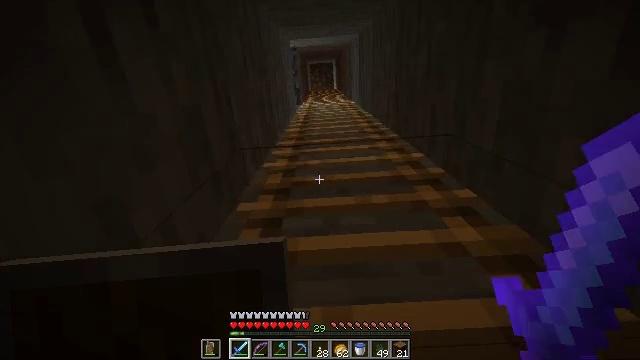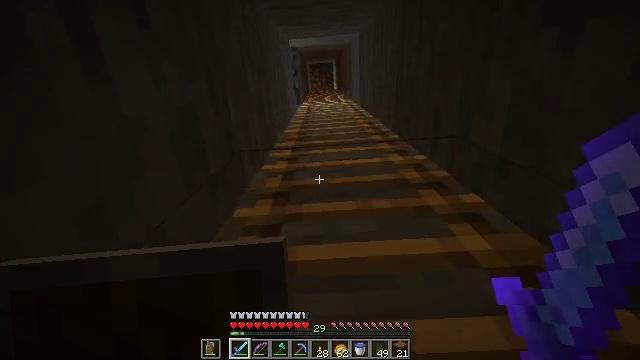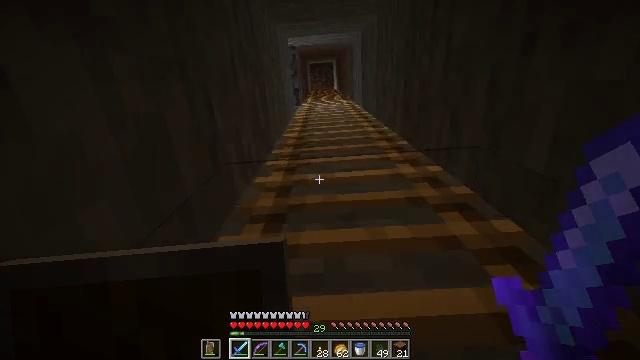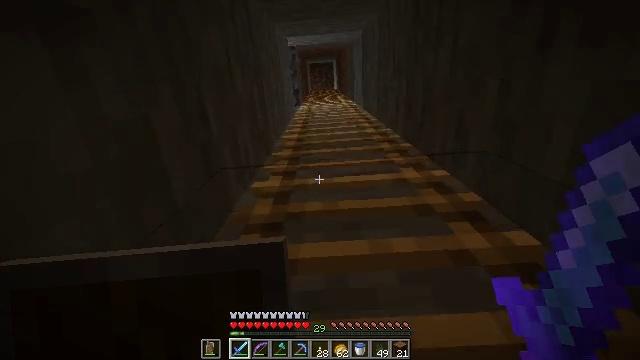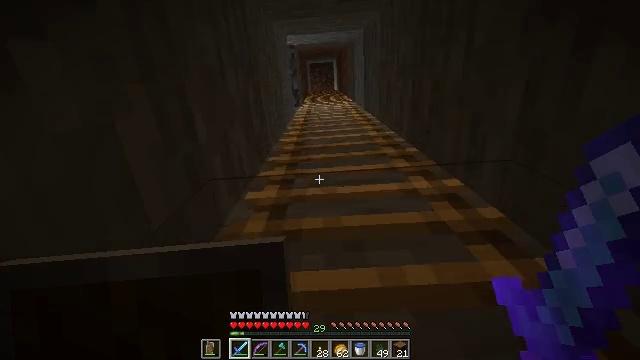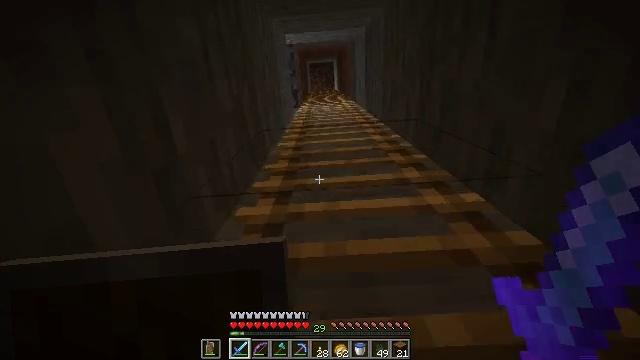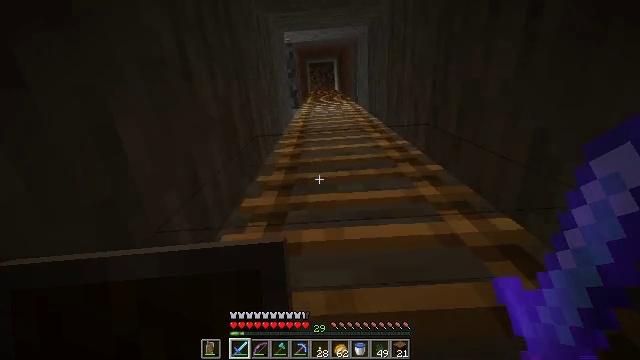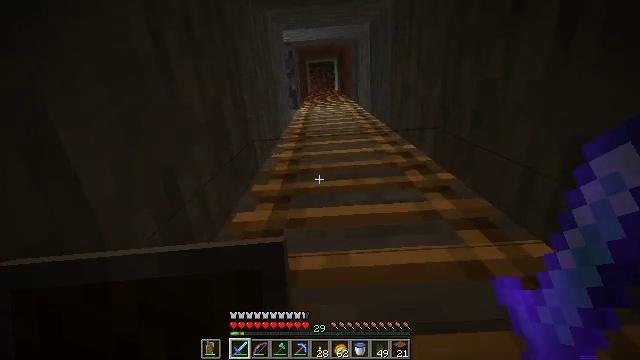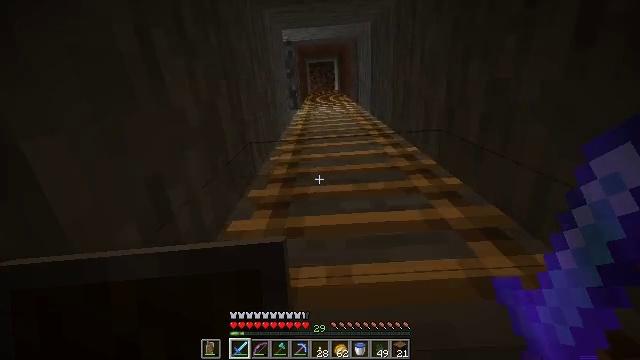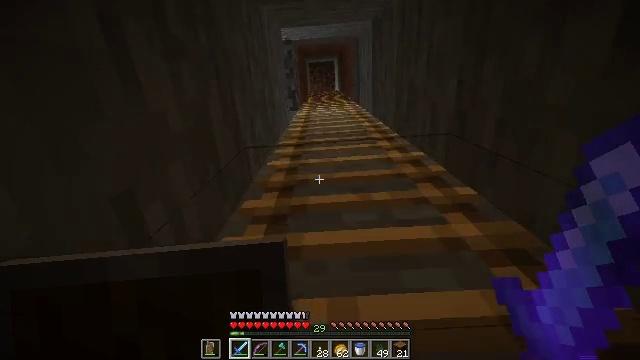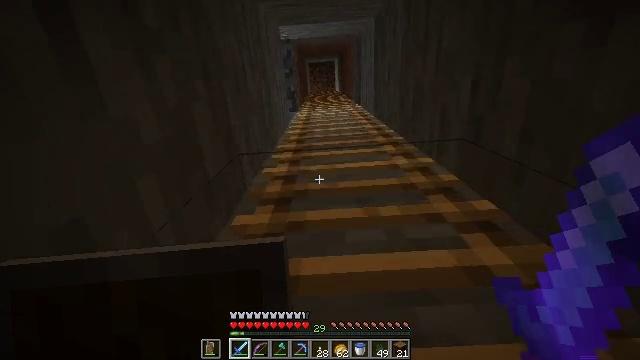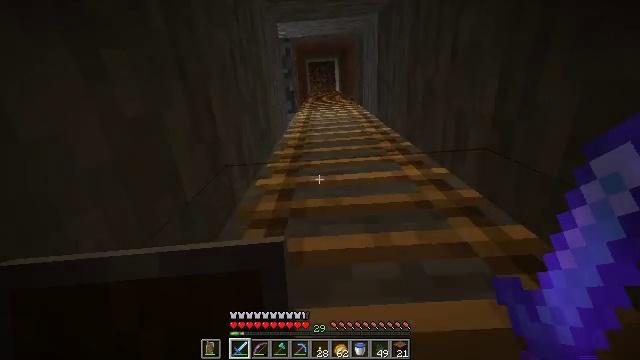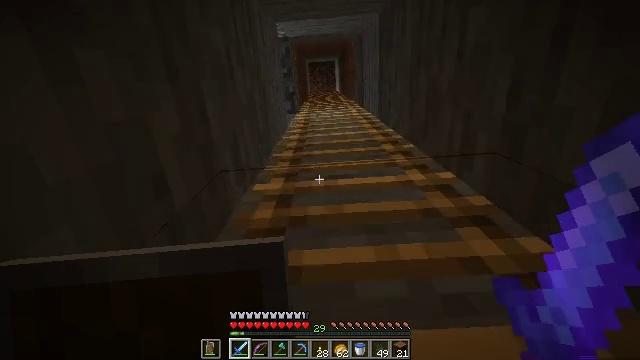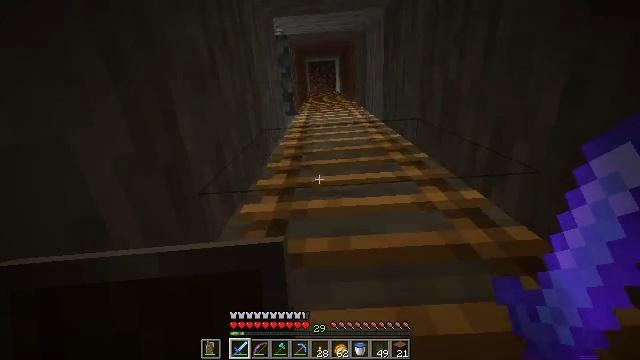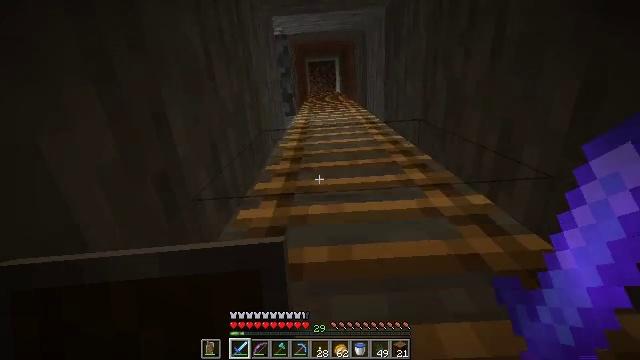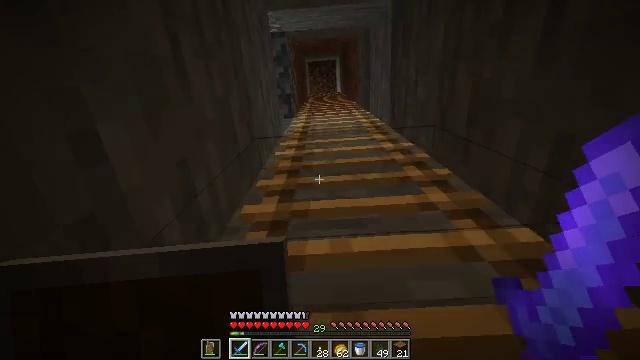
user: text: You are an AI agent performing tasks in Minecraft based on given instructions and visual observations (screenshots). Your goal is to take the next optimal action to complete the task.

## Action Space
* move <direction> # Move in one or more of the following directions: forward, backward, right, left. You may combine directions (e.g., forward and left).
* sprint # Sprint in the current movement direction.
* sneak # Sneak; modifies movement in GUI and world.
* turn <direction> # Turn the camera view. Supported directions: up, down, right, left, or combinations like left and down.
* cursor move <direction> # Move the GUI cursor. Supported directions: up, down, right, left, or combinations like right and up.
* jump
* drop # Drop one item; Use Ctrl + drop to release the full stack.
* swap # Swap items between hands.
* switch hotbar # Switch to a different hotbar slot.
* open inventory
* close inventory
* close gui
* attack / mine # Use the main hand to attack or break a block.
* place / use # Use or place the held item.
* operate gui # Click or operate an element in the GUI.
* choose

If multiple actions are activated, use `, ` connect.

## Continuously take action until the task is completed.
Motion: motion action
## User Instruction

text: Pull up beetroots from the soil.
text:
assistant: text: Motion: move forward
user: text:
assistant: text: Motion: move forward
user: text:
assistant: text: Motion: move forward
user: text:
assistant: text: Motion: move forward
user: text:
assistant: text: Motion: move forward
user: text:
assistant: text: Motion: move forward
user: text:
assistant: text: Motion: move forward
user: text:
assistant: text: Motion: move forward
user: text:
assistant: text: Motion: move forward
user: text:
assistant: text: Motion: move forward
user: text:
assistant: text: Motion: move forward
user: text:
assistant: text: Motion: move forward
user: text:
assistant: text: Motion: move forward
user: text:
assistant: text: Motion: move forward
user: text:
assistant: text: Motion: move forward
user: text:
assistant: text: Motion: move forward
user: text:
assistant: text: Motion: move forward
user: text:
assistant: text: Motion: move forward
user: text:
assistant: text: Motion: move forward
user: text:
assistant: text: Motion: move forward
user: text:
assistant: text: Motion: move forward
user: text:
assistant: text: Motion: move forward
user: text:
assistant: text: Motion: move forward
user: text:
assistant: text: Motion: move forward
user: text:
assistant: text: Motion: move forward
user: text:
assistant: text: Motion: move forward
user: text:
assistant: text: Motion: move forward
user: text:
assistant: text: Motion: move forward
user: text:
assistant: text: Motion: move forward
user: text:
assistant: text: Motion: move forward